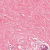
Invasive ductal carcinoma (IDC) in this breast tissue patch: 0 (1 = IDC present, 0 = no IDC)